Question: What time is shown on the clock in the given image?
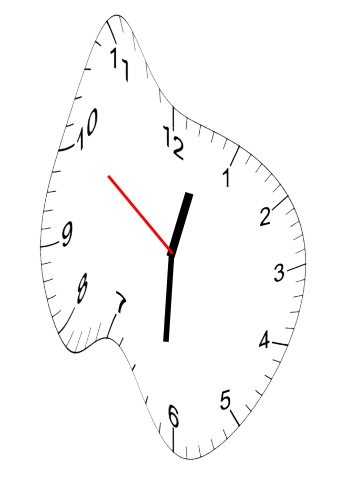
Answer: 12:30:51